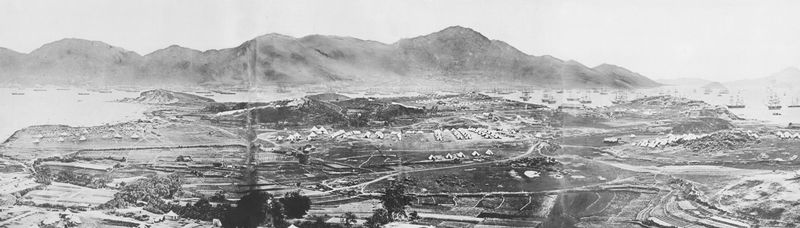
Titel: Ankunft der französisch-britischen Streitkräfte in Hongkong; das Lager von Kowloon
Künstler: Felice A. Beato
Standort: England
Institution: Privatsammlung
Schlagwörter: baum, berg, felsen, himmel, meer, wasser, weiß, wolken, bäume, fluss, landschaft, see, stadt, ufer, grau, schwarz, straße, zeichnung, ausblick, blick, gebäude, haus, schleier, weg, wiese, silber, spitze, steine, ebene, feld, felder, horizont, häuser, hügel, natur, weite, busch, gewässer, pfad, sträucher, wege, wiesen, boden, insel, land, tal, wald, boot, boote, küste, schiff, schiffe, segel, segelschiffe, strand, ansicht, ort, acker, berge, gebirge, hang, dorf, bergkette, dunst, nebel, klein, vogelperspektive, hafen, masten, krieg, soldaten, bucht, silhouetten, äcker, foto, fotografie, panorama, photographie, stadtansicht, straßen, neblig, druck, schwarzweiß, armee, heer, photo, reihen, china, karte, industrialisierung, eisenbahn, mountain, siedlung, plan, road, hänge, städte, graustufen, fotographie, terrassen, knick, zelt, zelte, mittelmeer, lager, baustelle, dörfer, ansichtskarte, lage, begre, knicke, armada, camp, bevölkert, weitwinkel, alepn, kandschaft, kncik, middle age, 19. jahrhundert, schwarz / weiß, flugplatz, notzelte